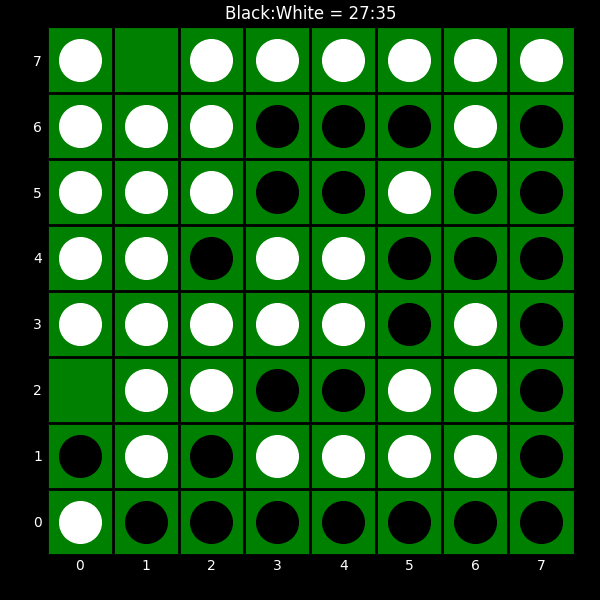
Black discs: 27
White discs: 35